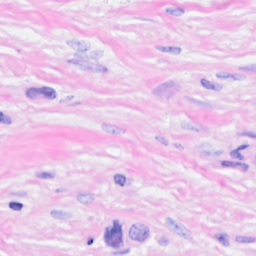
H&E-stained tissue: Breast